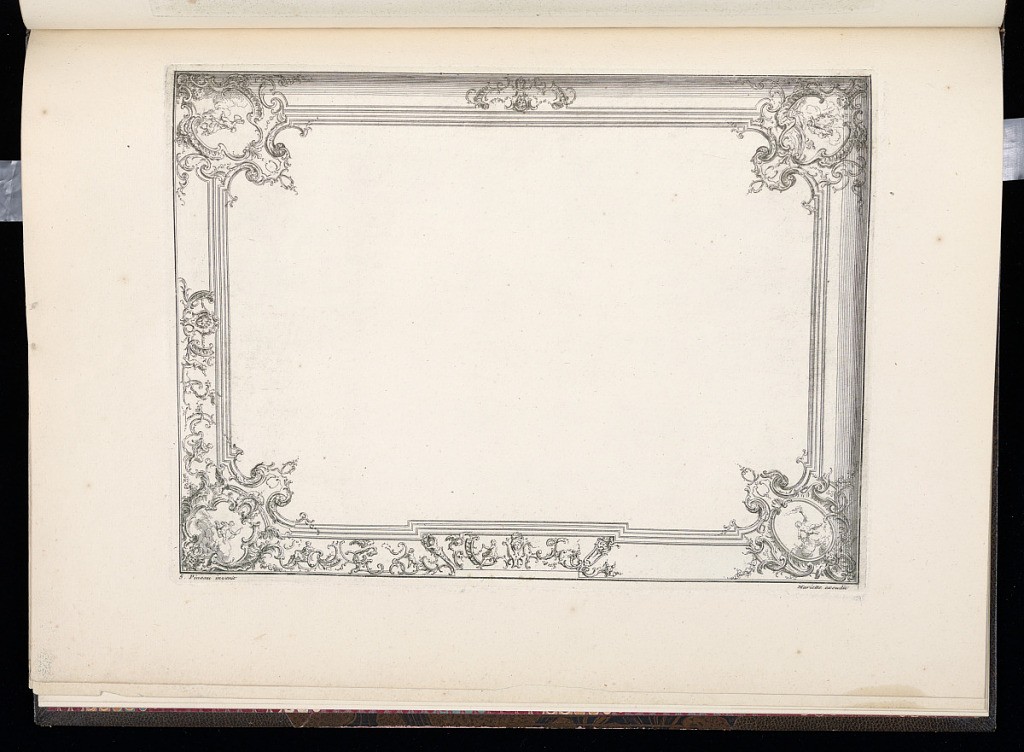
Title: Ceiling Designs
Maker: Nicolas Pineau, French, 1684-1754
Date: ca. 1730
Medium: Etching and engraving on laid paper
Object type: Print
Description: A design for a ceiling with variations to the design in each corner and sides. Only the cornice is ornamented with rococo motifs - cartouches, fleurons, palmettes, c-scrolls, s-scrolls, shells, masks, gadrooning, flowers, leaves, putti, and figures within the cartouches. The plate is numbered and signed.